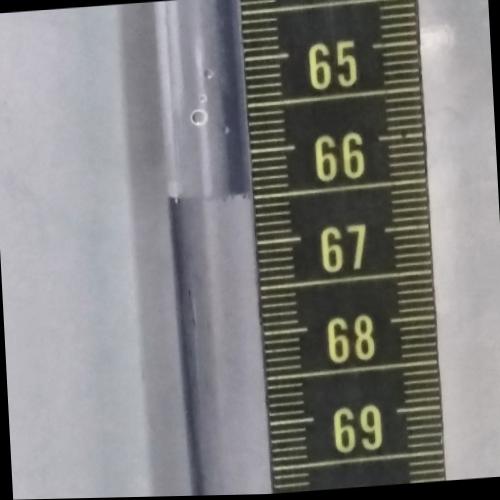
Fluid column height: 66.5 cm